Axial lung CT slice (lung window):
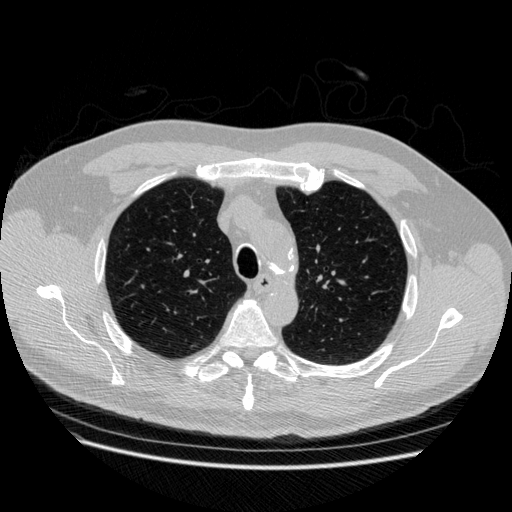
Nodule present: no